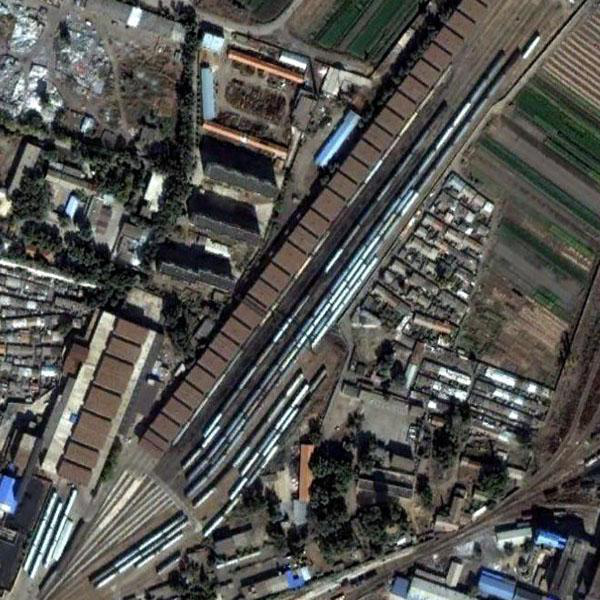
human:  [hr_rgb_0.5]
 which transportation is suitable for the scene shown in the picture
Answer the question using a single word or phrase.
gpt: train